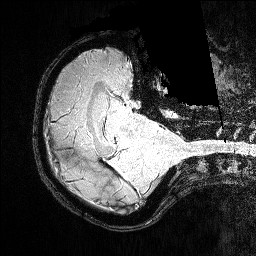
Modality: FLASH
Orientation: axial
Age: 31
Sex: female